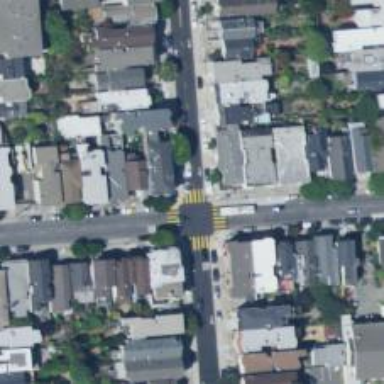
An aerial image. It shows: Uncontrolled zebra crossing.